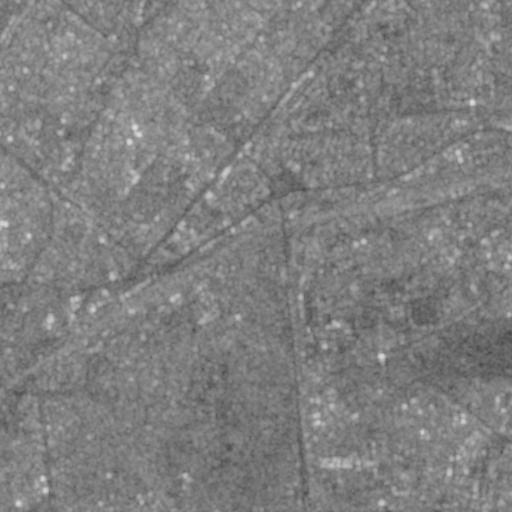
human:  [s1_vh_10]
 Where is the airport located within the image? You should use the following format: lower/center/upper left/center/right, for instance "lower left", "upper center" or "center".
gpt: The airport is located in the lower right of the image.
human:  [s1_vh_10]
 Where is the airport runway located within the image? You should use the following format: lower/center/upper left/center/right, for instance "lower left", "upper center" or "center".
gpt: The airport runway is located in the center right of the image.
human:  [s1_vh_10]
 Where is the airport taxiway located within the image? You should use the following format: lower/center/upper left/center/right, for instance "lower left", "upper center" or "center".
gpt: The airport taxiway is located in the lower right of the image.
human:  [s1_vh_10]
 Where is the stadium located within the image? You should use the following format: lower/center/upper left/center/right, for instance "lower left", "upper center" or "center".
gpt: The stadium is located in the upper right of the image.
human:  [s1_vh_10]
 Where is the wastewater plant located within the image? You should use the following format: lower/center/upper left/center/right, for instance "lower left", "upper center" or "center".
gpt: The wastewater plant is located in the lower center of the image.
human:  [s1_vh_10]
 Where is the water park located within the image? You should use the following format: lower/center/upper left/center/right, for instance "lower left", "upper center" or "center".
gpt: The water park is located in the upper right of the image.
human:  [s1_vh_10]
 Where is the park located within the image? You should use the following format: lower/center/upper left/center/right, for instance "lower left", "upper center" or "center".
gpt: There is no park in the image.

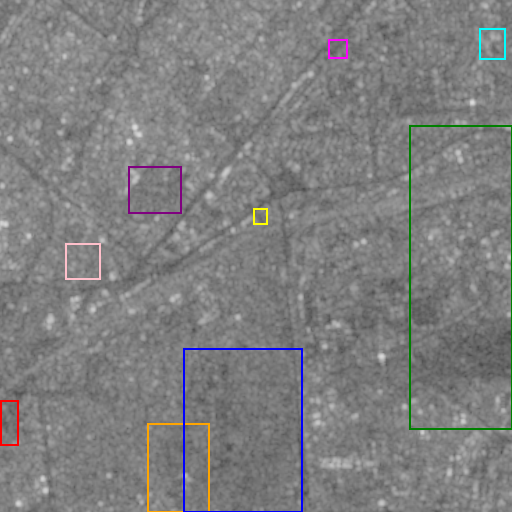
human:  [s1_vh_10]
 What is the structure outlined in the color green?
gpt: The structure outlined in green is an airport.
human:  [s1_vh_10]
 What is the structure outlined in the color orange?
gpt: The structure outlined in orange is a crop field.
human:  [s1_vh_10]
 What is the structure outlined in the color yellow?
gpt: The structure outlined in yellow is a gas station.
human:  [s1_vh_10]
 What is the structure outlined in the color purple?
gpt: The structure outlined in purple is a park.
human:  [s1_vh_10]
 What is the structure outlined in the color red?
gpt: The structure outlined in red is a parking lot.
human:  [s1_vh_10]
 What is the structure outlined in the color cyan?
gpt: The structure outlined in cyan is a power plant.
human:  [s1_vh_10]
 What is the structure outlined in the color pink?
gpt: The structure outlined in pink is a power substation.
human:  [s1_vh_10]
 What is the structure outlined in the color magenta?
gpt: The structure outlined in magenta is a stadium.
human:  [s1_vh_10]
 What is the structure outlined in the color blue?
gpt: The structure outlined in blue is a wastewater plant.